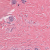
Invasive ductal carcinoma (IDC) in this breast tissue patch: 0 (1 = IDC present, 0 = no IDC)